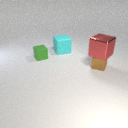
small brown metal cube in front of small green rubber cube